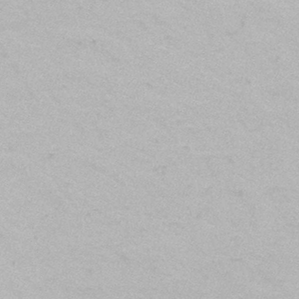
Label: frost